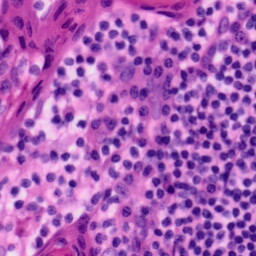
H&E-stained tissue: Tonsil